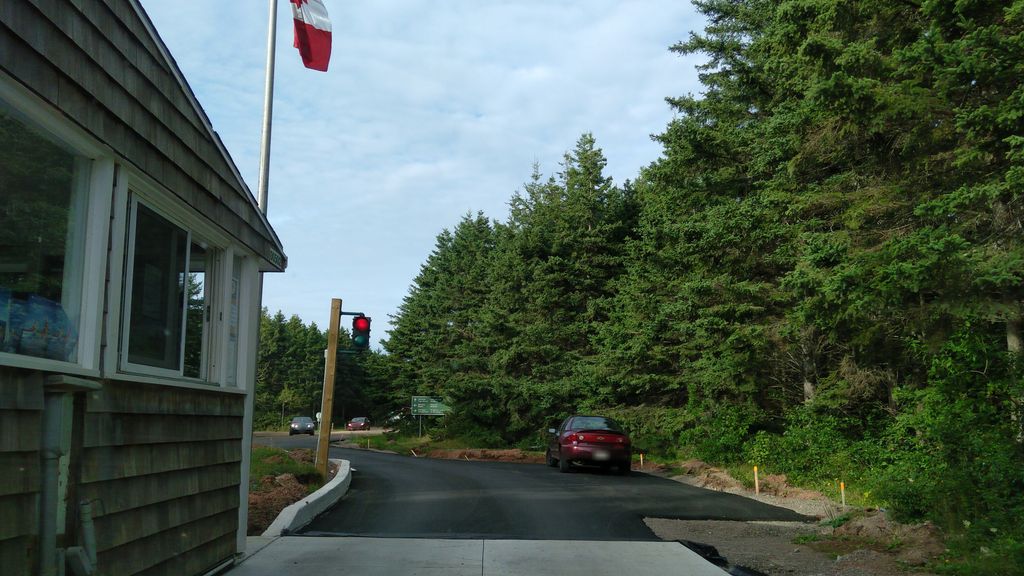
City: charlottetown